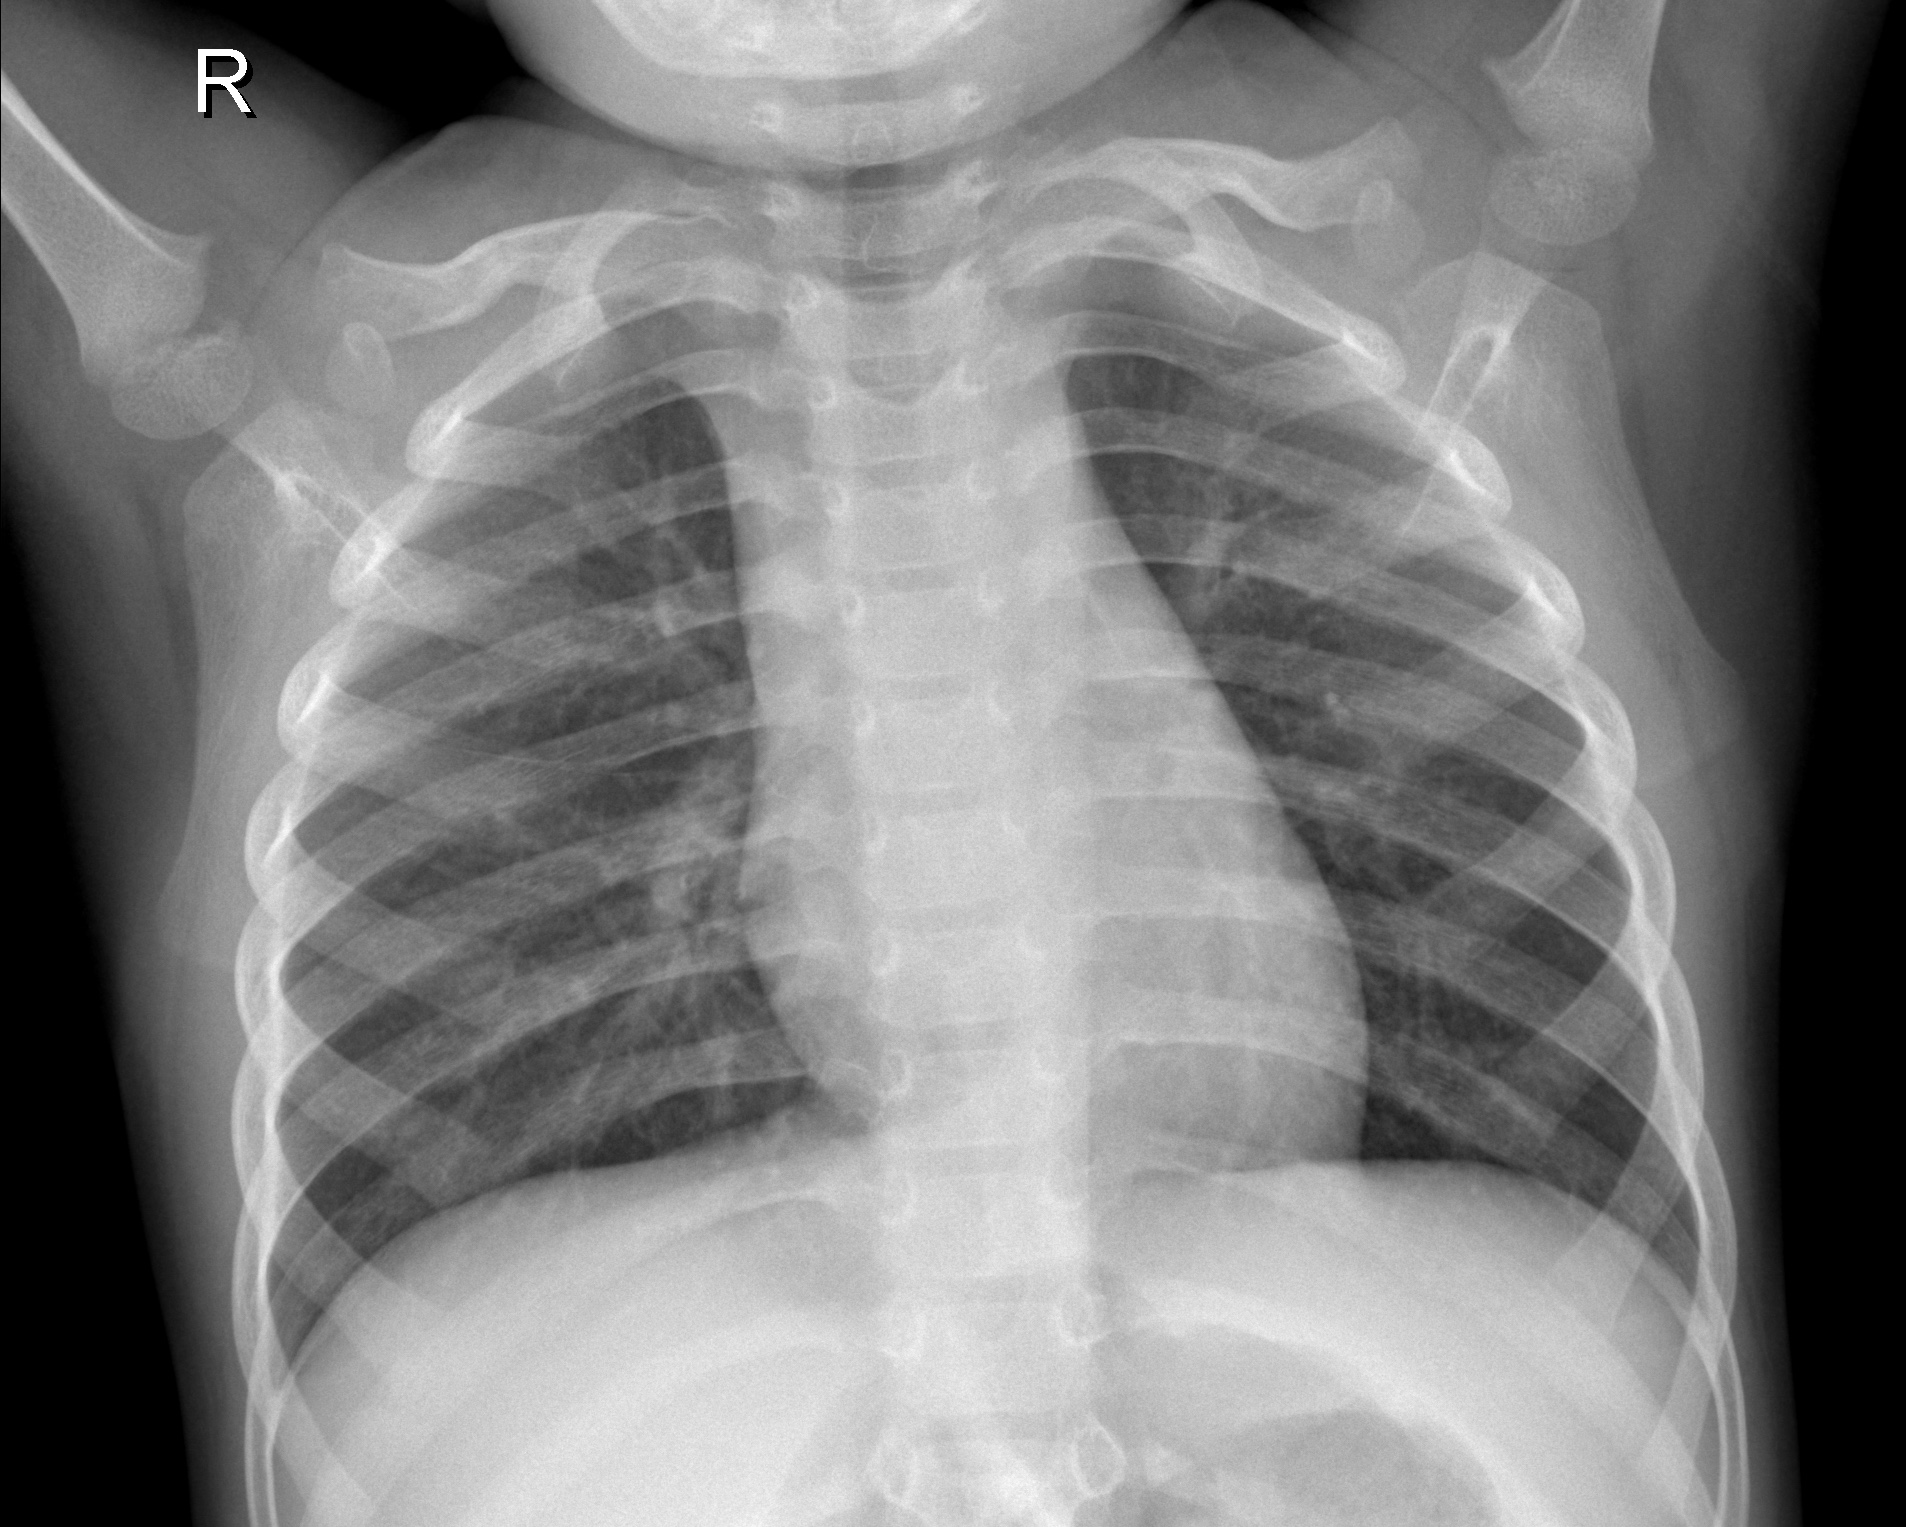
Diagnosis: NORMAL